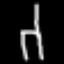
Label: chair